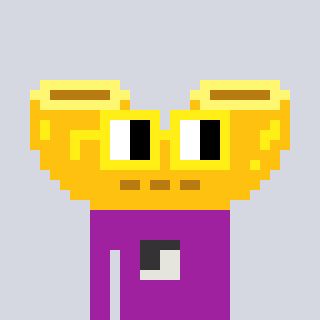
a pixel art character with square yellow glasses, a macaroni-shaped head and a magenta-colored body on a cool background